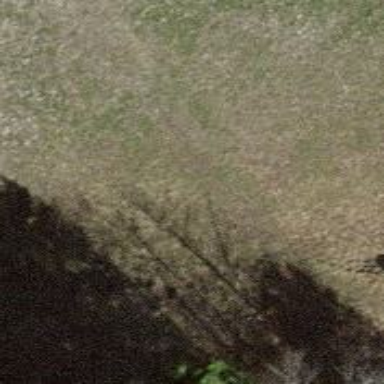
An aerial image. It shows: Path with excellent trail visibility.